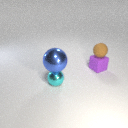
small purple rubber cube behind small cyan metal sphere